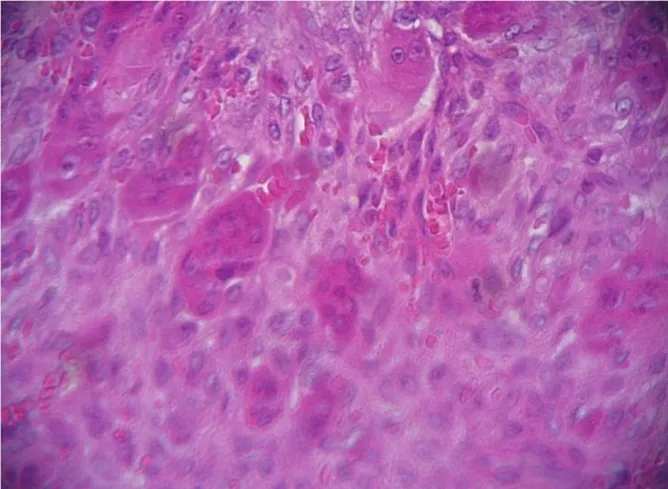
histological study showing the predominance of multinucleated giant cells surrounded by mononuclear stromal cells and extravasated red blood cells.
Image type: pathology (h&e)